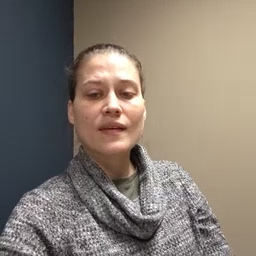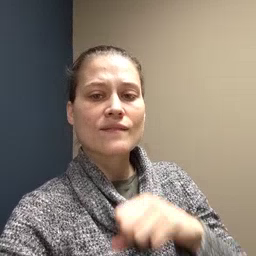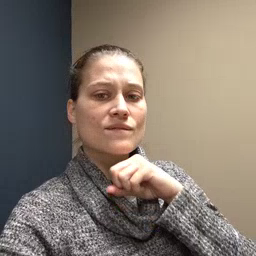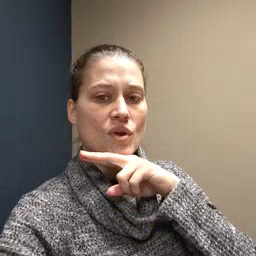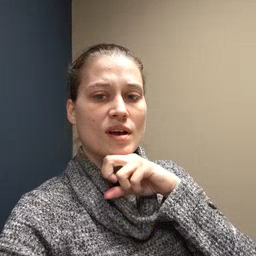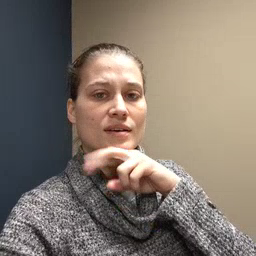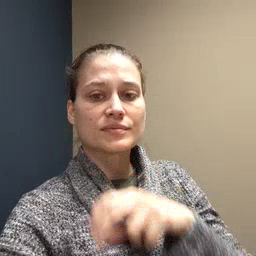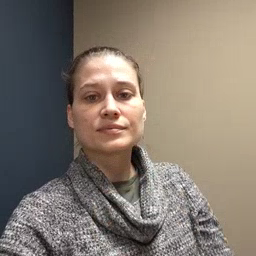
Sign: frog